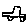
Label: car